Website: macys
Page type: payment
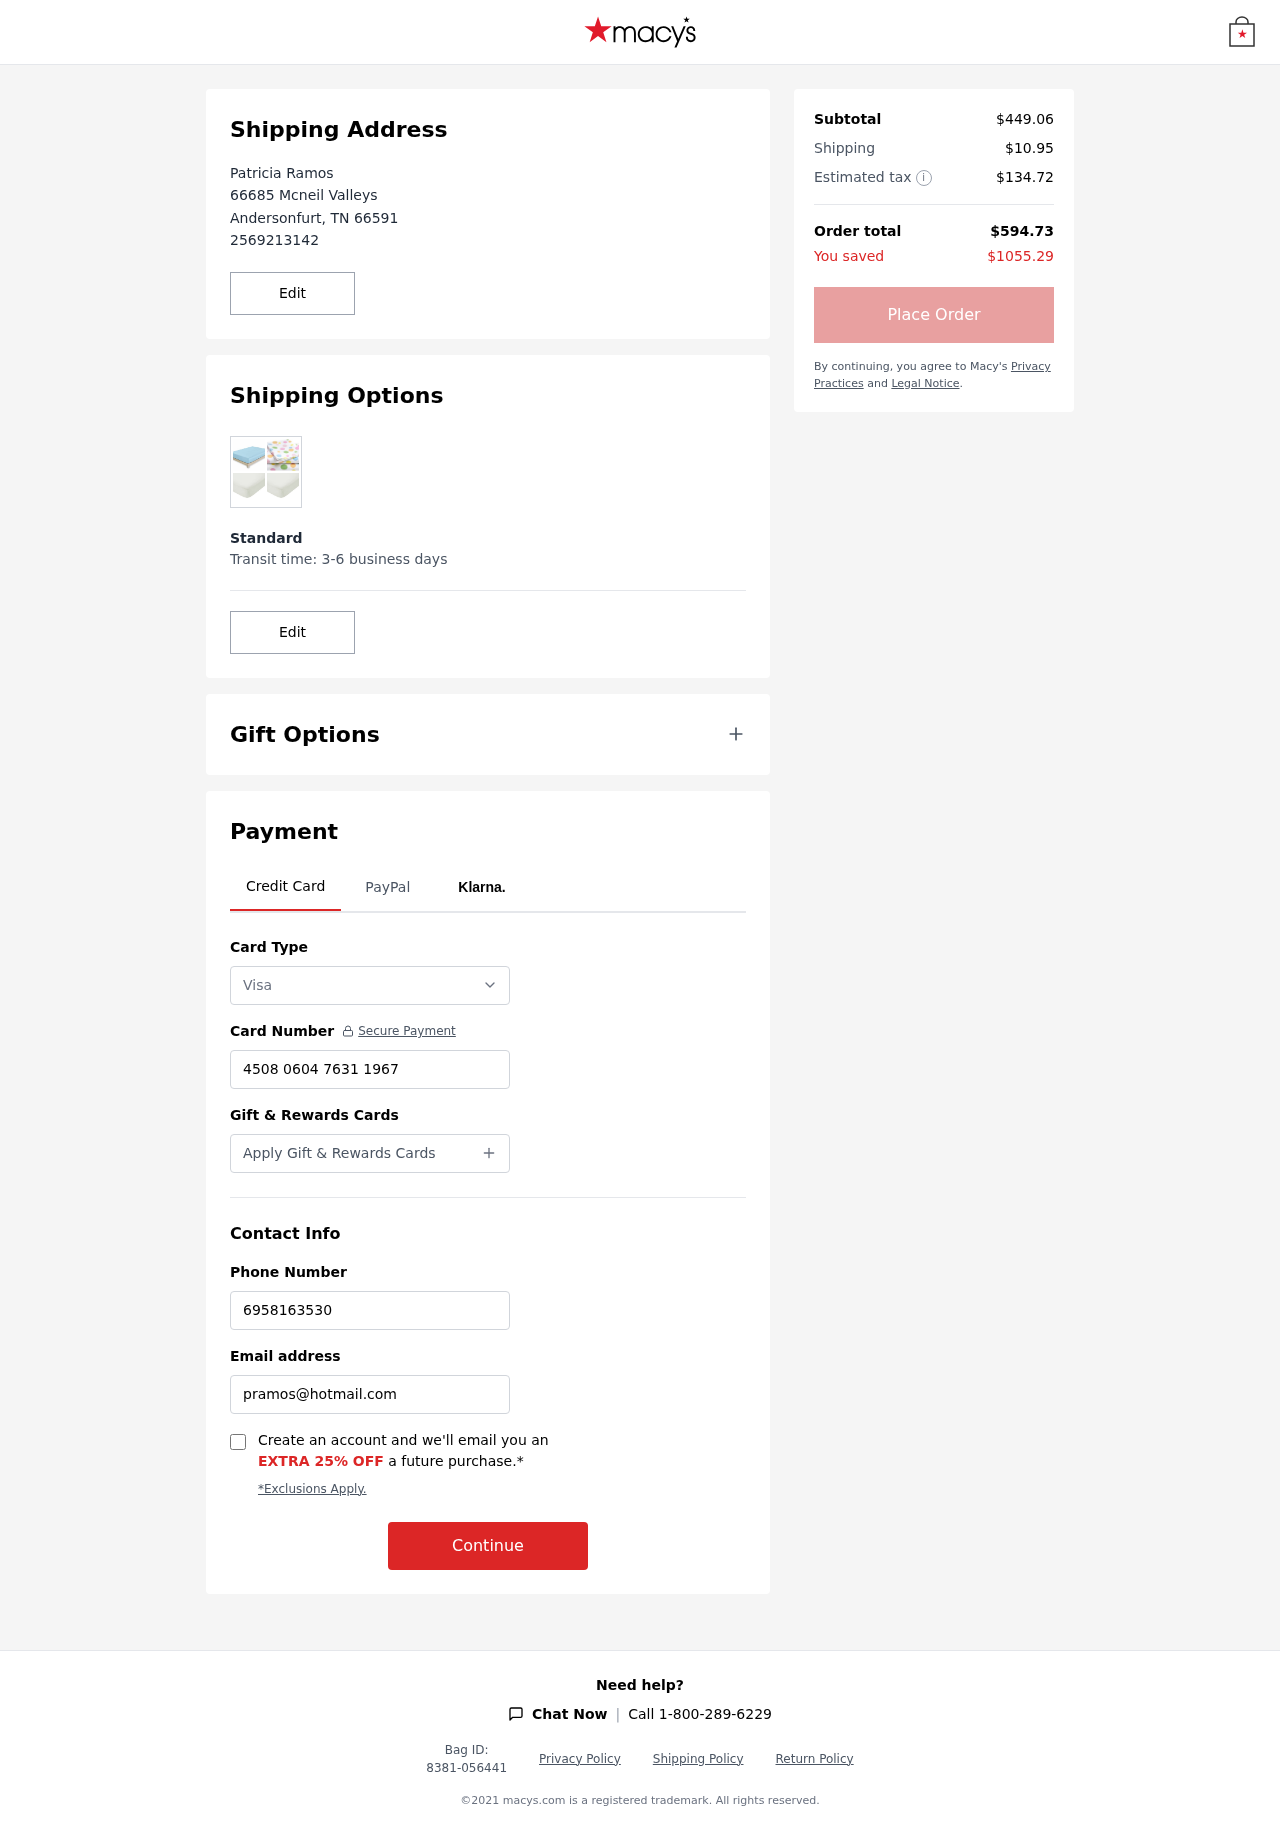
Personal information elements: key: PII_CARD_NUMBER
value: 4508 0604 7631 1967
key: PII_CARD_TYPE
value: Visa
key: PII_CITY
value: Andersonfurt
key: PII_EMAIL
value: pramos@hotmail.com
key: PII_FULLNAME
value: Patricia Ramos
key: PII_PHONE
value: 2569213142
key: PII_PHONE_ALT
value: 6958163530
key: PII_POSTCODE
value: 66591
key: PII_STATE_ABBR
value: TN
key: PII_STREET
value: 66685 Mcneil Valleys
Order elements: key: ORDER_SUBTOTAL
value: $449.06
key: ORDER_SHIPPING_COST
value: $10.95
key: ORDER_TAX
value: $134.72
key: ORDER_TOTAL
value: $594.73
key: ORDER_SAVINGS
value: $1055.29